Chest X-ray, PA view. Patient: 43 years old, sex F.
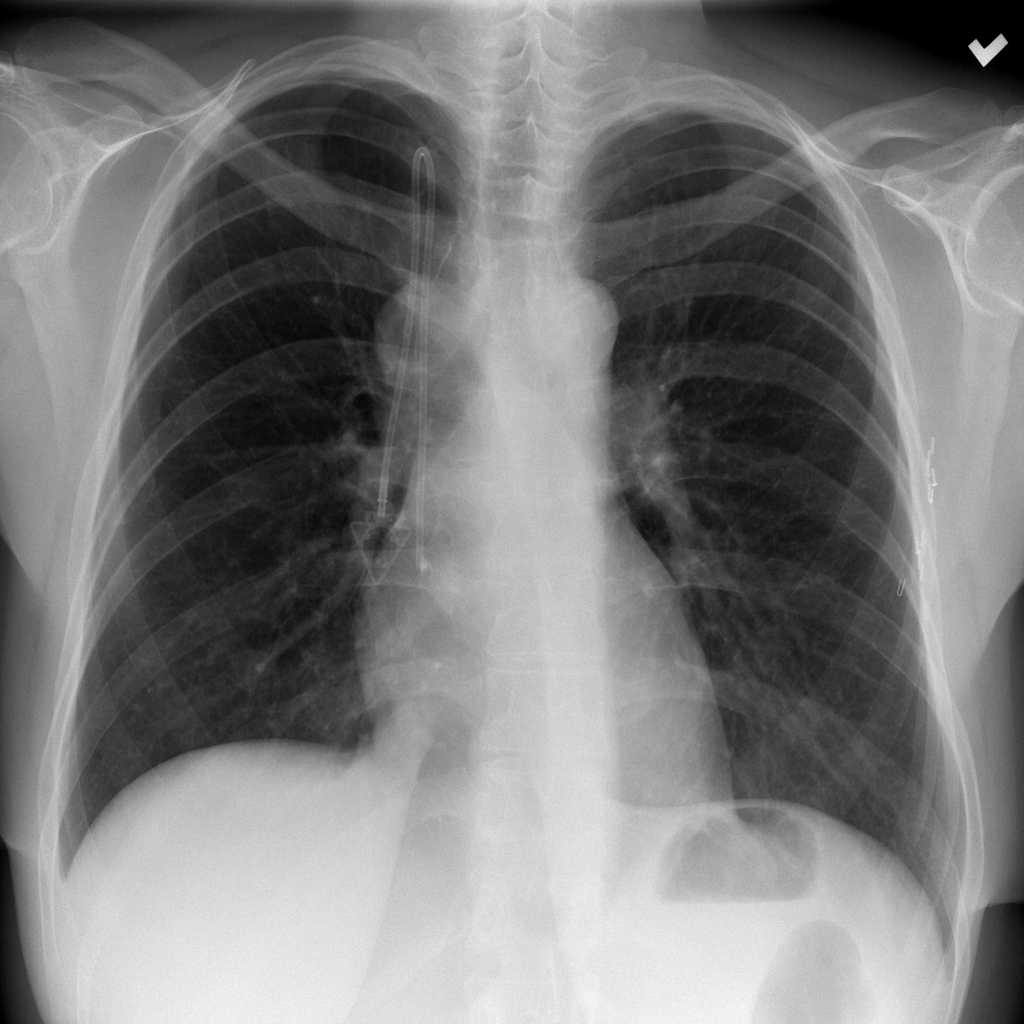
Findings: Mass